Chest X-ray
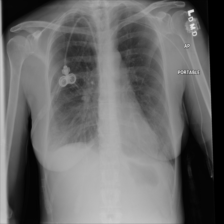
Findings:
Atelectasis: negative
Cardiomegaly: negative
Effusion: positive
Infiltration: negative
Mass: negative
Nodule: negative
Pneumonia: negative
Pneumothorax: negative
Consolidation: negative
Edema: negative
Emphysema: negative
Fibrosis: negative
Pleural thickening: negative
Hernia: negative